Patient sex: M
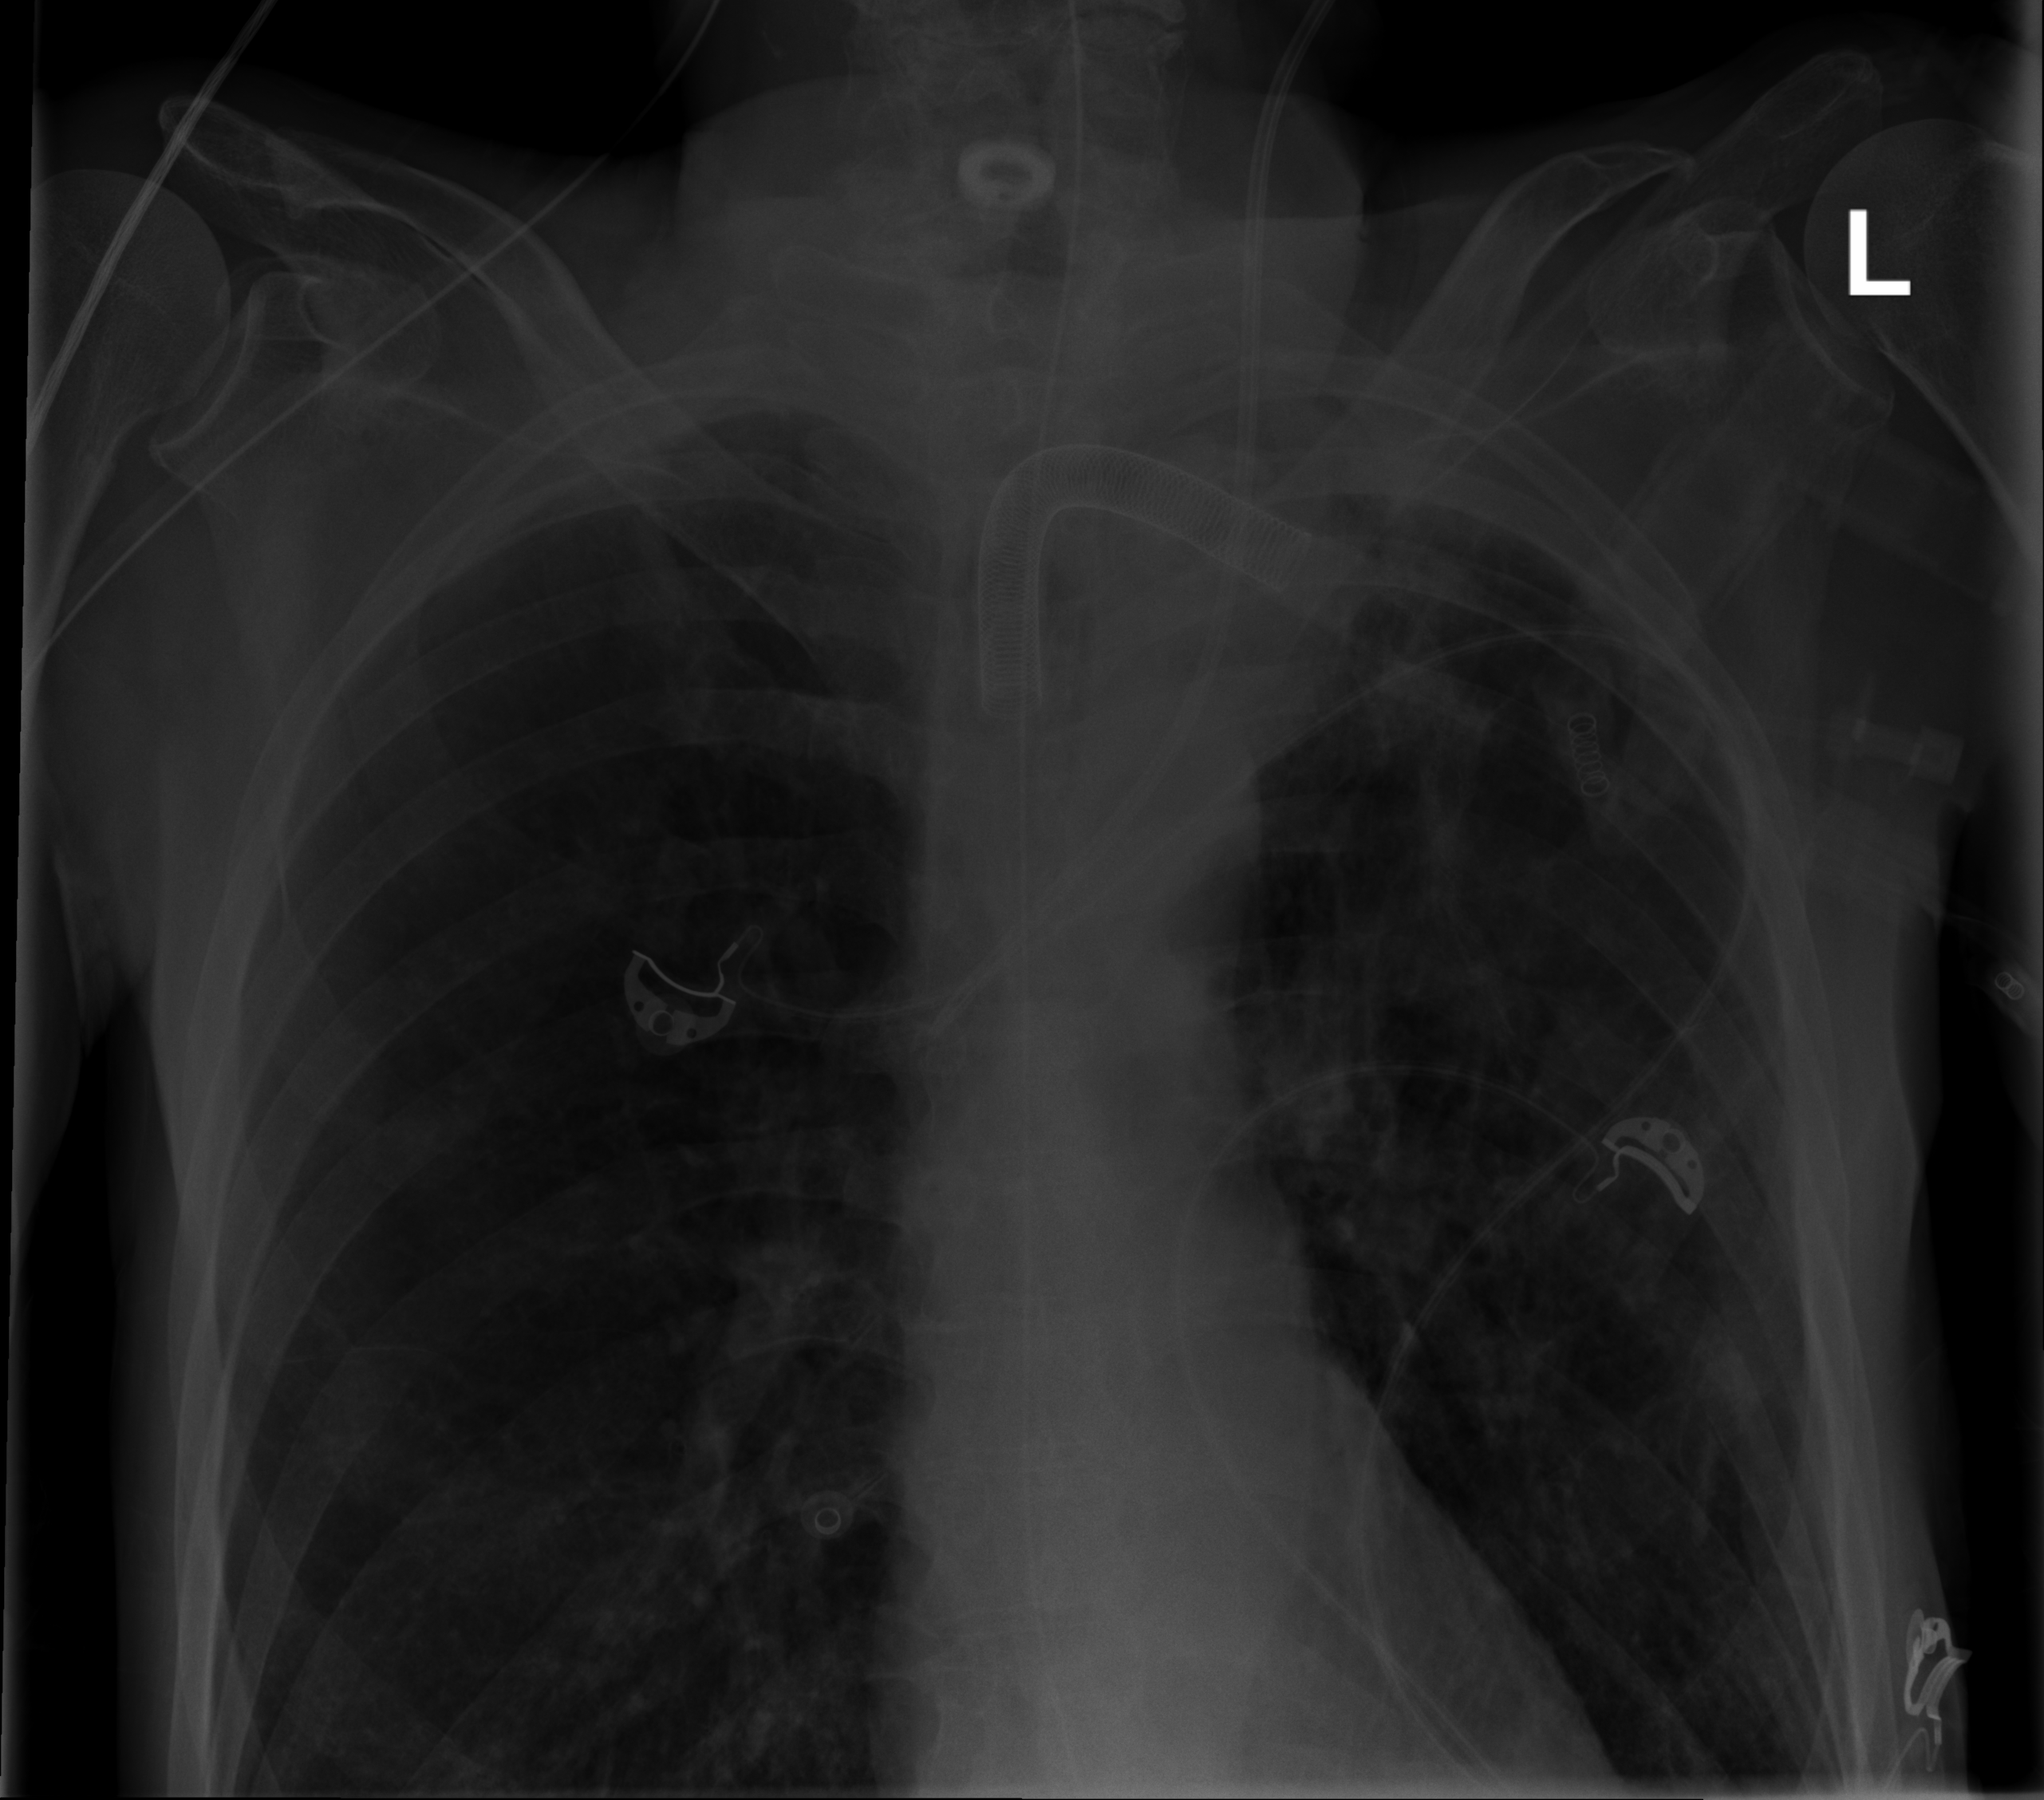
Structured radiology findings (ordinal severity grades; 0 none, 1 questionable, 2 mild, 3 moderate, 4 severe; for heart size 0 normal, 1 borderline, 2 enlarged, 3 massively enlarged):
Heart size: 0
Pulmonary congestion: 0
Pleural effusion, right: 0
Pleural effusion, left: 0
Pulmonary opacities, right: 0
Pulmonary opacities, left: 2
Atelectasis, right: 0
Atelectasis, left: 0